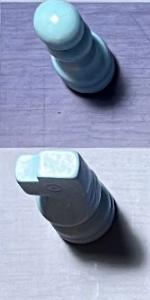
Label: Knight_White